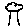
Label: tree